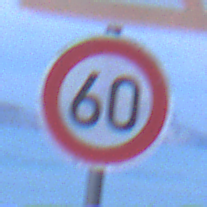
Verkehrszeichen: Geschwindigkeit60
Zusatzzeichen oben: DoppelkurveZunaechstLinks
Umgebung: Outdoor, Urban
Tageszeit: Dawn
Wetter: PartlyCloudy
Licht: Natural
Jahreszeit: NotSpecified
Kontrast: LowContrast